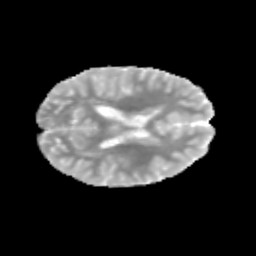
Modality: MD
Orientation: axial
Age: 13
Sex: male
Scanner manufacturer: siemens
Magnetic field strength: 3 T
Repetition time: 3.8 s
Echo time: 0.07 s